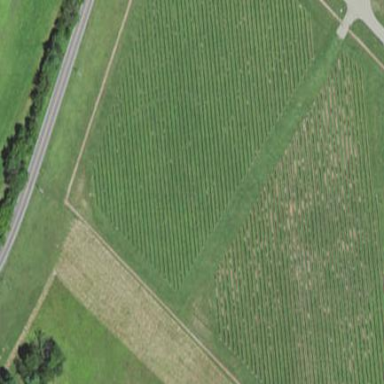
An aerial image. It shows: Vineyard where grapes are grown.